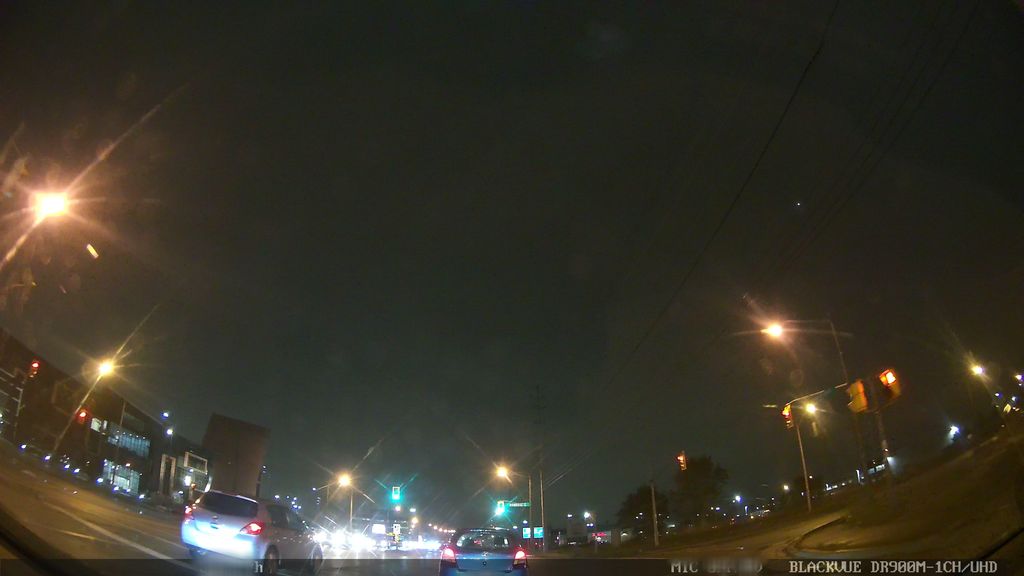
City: toronto